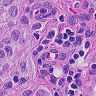
Metastatic tissue present: no